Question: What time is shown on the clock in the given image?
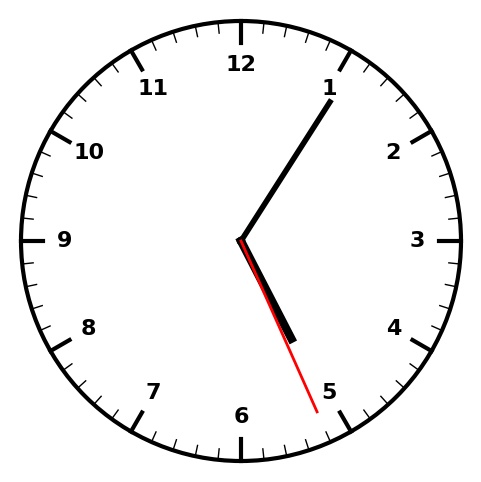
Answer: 05:05:26